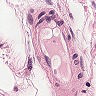
Metastatic tissue present: no